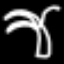
Label: palm tree